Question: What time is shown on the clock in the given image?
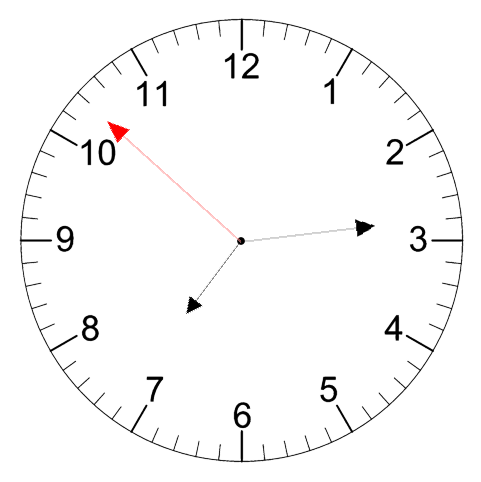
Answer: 07:13:52